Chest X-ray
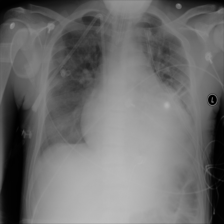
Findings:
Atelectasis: negative
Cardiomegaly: negative
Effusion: positive
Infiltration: negative
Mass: negative
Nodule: negative
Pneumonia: negative
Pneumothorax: negative
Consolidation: negative
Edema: negative
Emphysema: negative
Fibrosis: negative
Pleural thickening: negative
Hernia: negative